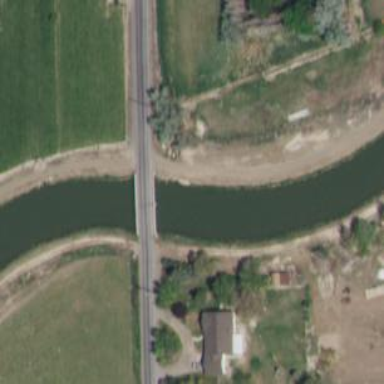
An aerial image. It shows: Residential road with bridge.